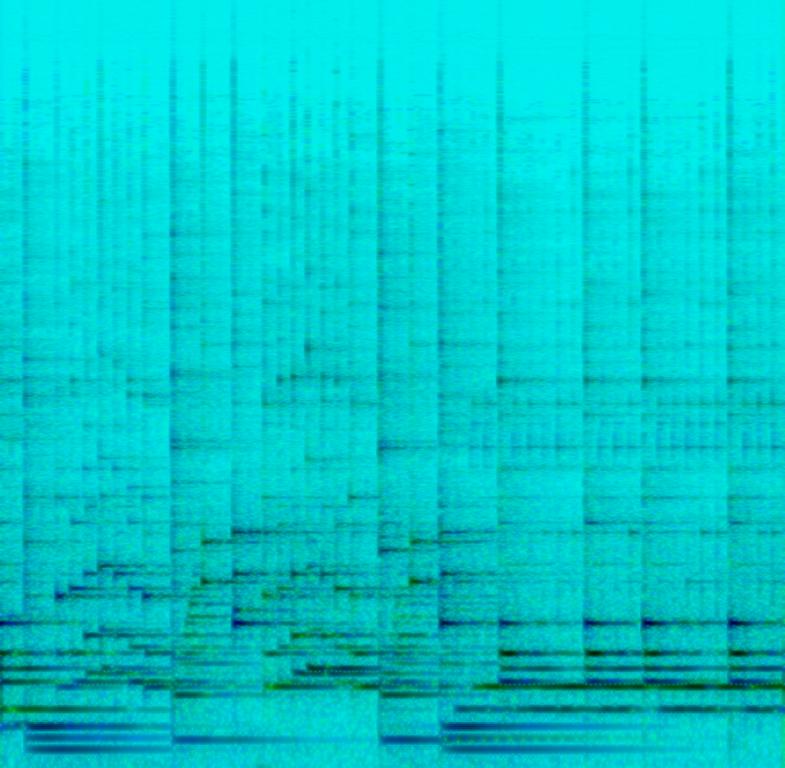
This is an instrumental marimba piece. Two marimbas are being played simultaneously. The performance is a complex one. The atmosphere is playful. Parts of this piece can be used to make a ringtone or to lift samples to use in a beat.